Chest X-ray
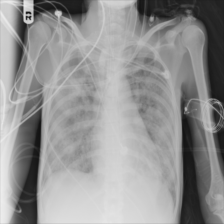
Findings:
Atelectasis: negative
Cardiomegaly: negative
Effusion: negative
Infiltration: positive
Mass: negative
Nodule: negative
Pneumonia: negative
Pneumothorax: negative
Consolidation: negative
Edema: negative
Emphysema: negative
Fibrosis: negative
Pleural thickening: negative
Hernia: negative